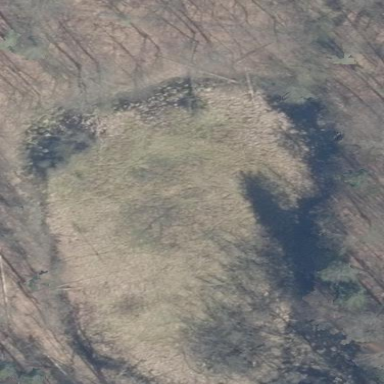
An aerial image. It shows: Wetland area.